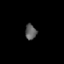
Tissue: prostate
Cell type: Myeloid cells
Senescence score: 0.707
Nuclear area (px): 170
Mean DAPI intensity: 93.729